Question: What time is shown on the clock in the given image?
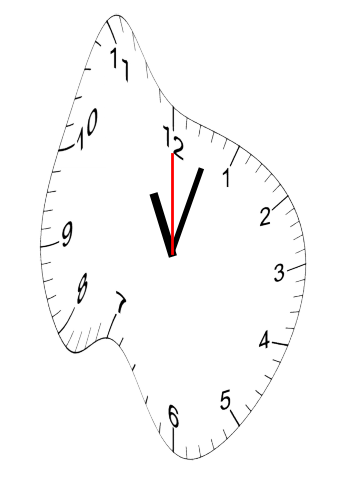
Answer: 11:03:00